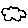
Label: cloud